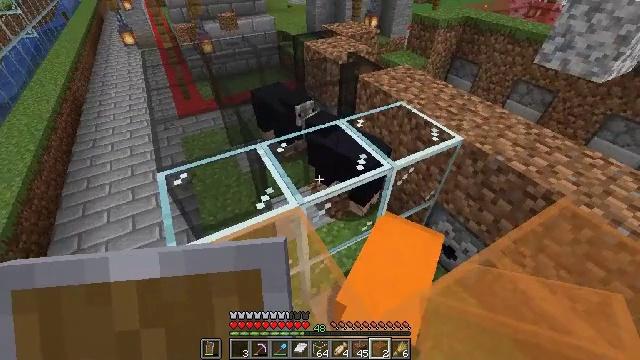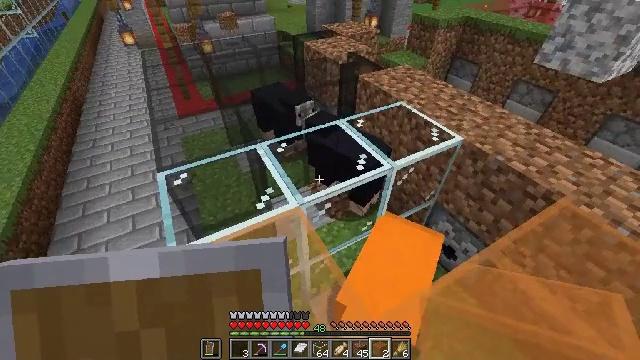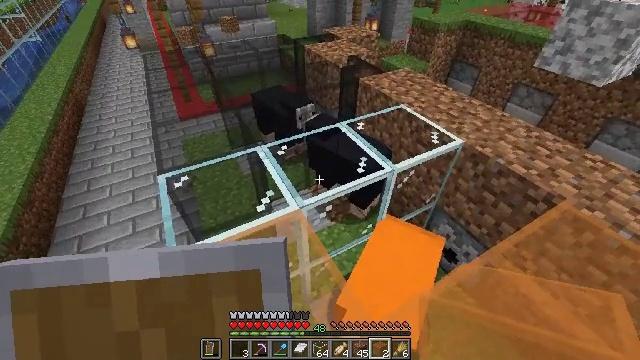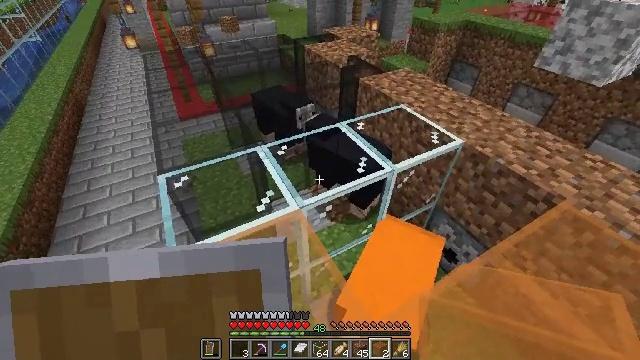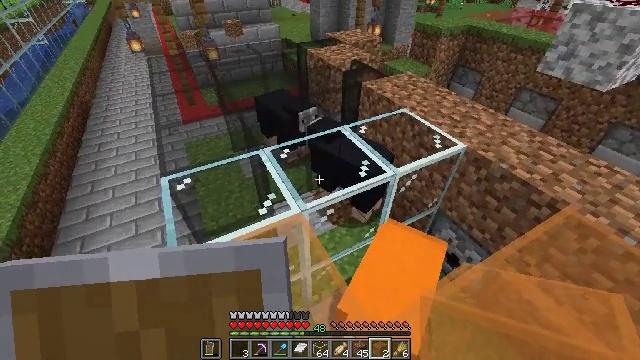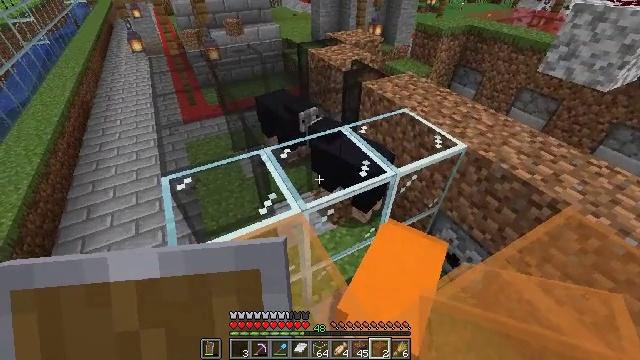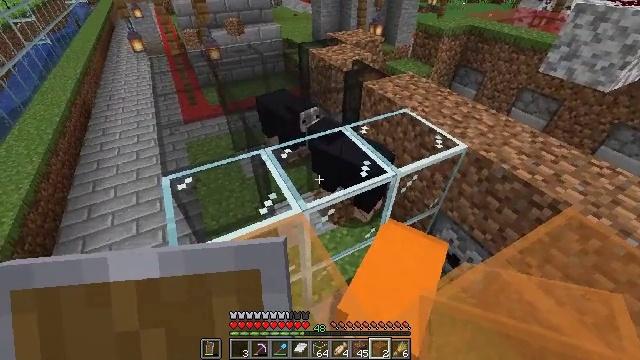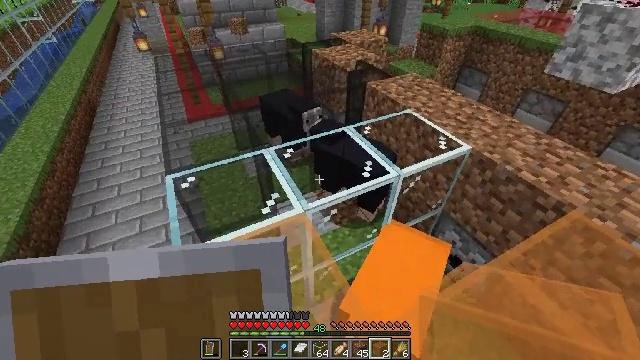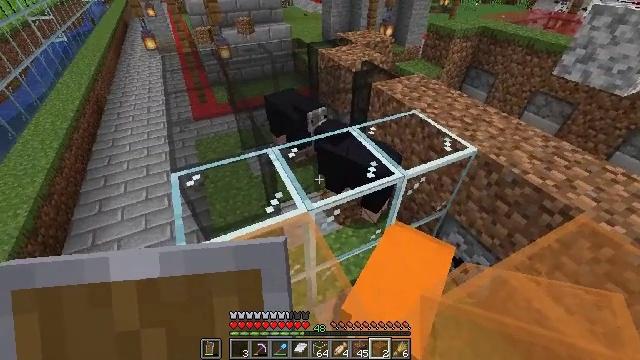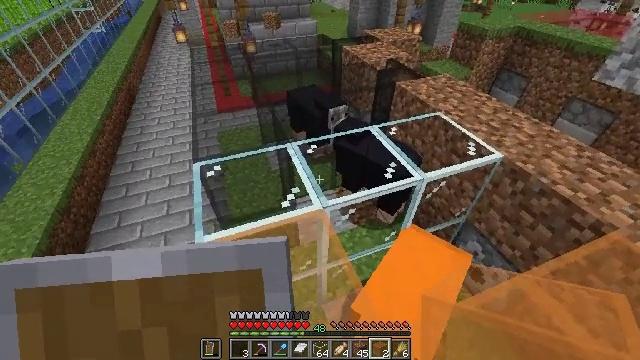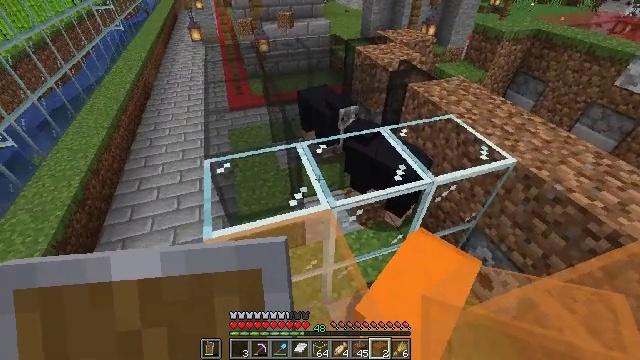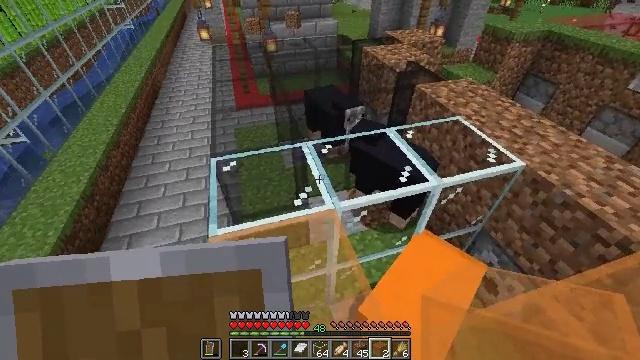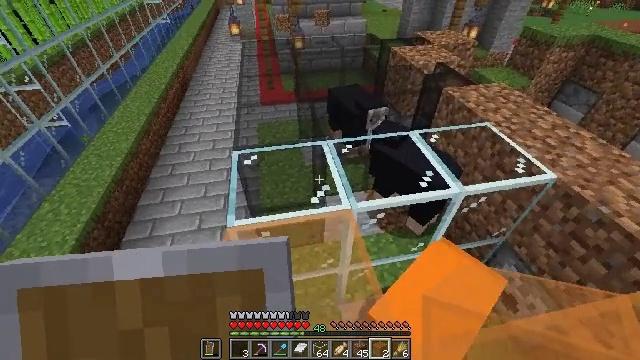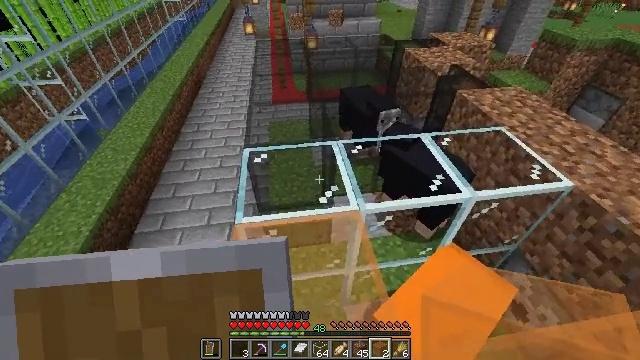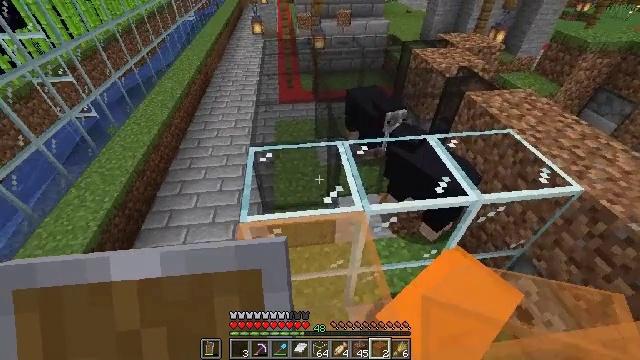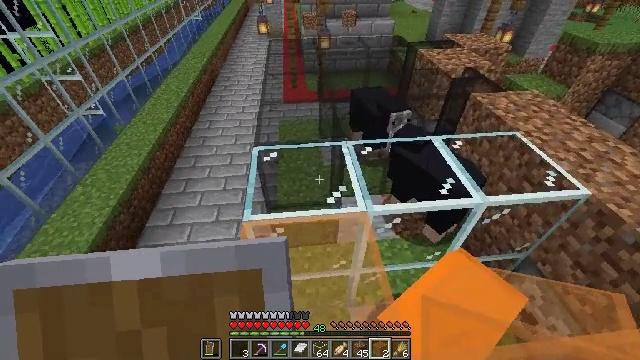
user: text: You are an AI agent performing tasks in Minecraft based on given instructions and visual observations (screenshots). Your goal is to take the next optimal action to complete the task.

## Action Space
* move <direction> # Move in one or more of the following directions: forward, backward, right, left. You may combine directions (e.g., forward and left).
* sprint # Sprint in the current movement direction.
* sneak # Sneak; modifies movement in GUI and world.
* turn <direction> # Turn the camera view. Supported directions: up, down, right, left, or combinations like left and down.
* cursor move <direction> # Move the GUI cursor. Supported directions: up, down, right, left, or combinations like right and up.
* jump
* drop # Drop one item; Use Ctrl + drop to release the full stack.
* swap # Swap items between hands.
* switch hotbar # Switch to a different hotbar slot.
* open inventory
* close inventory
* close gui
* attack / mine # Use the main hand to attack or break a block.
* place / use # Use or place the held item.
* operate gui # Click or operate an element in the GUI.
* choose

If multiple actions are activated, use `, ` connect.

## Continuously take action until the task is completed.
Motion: motion action
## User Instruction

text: Break the black stained glass pane to collect it.
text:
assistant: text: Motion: no_op
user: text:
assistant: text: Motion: no_op
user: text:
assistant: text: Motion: no_op
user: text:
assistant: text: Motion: no_op
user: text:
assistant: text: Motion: no_op
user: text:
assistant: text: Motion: no_op
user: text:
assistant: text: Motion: no_op
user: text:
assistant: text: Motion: turn left
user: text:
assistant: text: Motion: turn left
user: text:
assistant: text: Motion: turn left
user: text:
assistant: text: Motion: turn left
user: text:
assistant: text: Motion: turn left
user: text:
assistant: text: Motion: turn left
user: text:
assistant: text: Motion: turn left
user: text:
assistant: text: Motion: turn left
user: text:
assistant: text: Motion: turn left
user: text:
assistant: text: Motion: turn left
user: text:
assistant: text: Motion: move forward
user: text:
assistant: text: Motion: move forward
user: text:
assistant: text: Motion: move forward
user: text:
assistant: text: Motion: move forward
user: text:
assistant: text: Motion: move forward, turn right and down
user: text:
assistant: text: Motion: move forward, turn right and down
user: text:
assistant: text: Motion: move forward, turn right and down
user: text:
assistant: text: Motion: turn right and down
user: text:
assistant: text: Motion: turn right
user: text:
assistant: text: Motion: turn right
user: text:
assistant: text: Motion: turn right
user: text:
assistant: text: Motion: move forward
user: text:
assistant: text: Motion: move forward, turn right